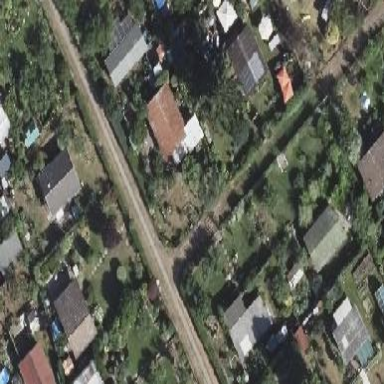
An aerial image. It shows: Plot within allotments.